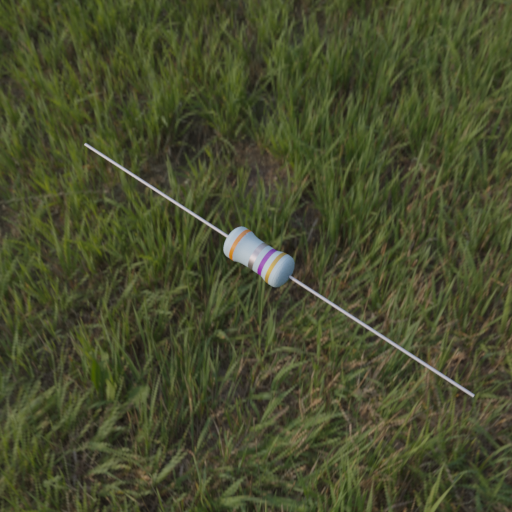
Resistor colour bands (in order): orange, silver, violet, gold